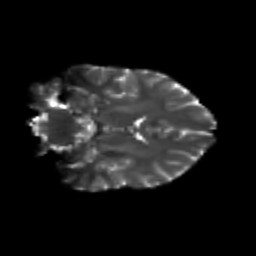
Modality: T2w
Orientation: coronal
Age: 18
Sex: female
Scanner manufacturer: siemens
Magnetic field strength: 3 T
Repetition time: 3.5 s
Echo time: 0.113 s